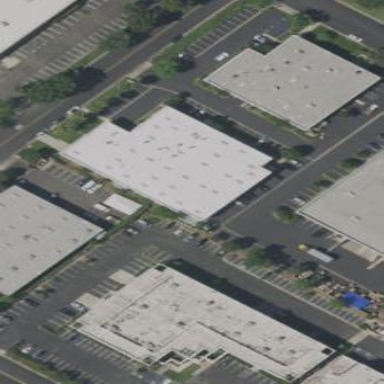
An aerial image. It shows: Commercial building housing car repair shop.